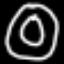
Label: donut